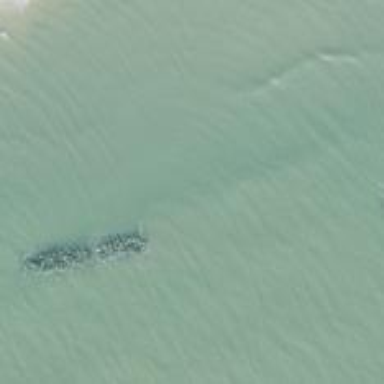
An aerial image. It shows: Breakwater structure.